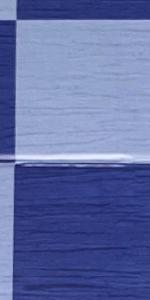
Label: Empty